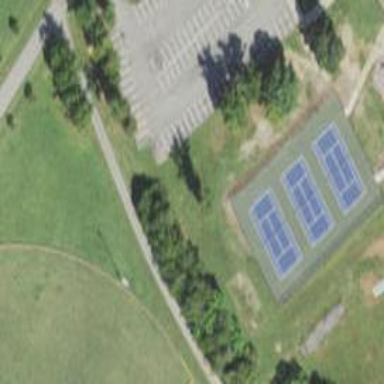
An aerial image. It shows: Tennis court on pitch.